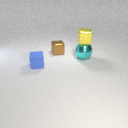
large cyan metal sphere to the right of small brown metal cube